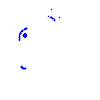
Particle: kaon